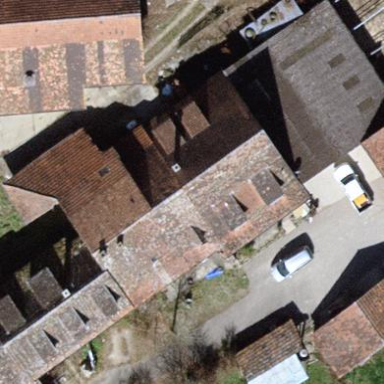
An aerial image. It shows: Farm building with gabled roof.